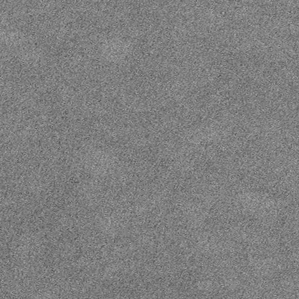
Label: frost